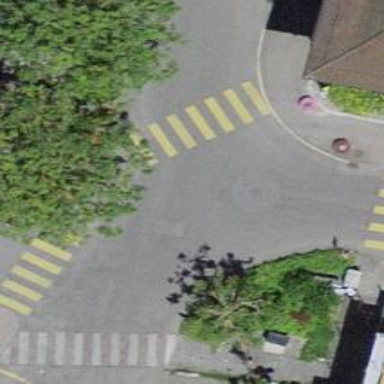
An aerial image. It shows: Marked crossing with zebra markings.